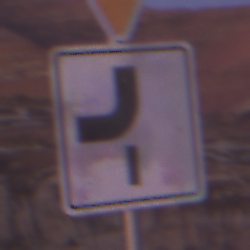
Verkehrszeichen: VerlaufVorfahrtsstrasse7
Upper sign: VorfahrtGewaehren
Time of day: Dawn
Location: Outdoor (Nature)
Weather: PartlyCloudy
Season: NotSpecified
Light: Natural